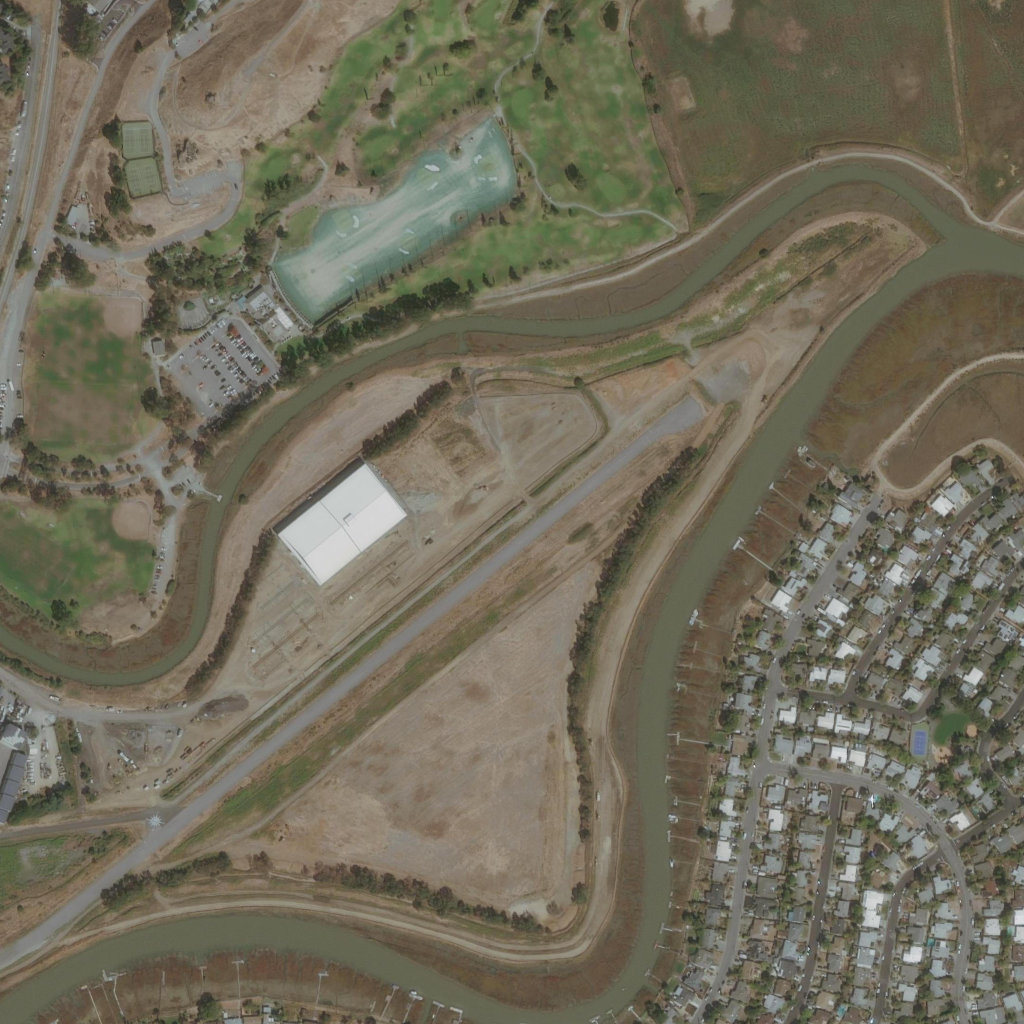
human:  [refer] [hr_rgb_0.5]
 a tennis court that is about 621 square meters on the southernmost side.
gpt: <box>[[89, 70, 91, 74, 0]]</box>